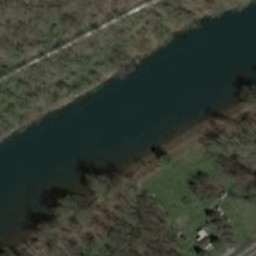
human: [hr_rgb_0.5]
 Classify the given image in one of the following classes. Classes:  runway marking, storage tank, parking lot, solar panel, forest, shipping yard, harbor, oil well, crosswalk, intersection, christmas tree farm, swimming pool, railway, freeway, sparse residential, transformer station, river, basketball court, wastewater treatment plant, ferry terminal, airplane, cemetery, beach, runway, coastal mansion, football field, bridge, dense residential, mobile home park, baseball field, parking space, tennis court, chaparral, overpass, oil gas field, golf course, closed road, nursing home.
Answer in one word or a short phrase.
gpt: river